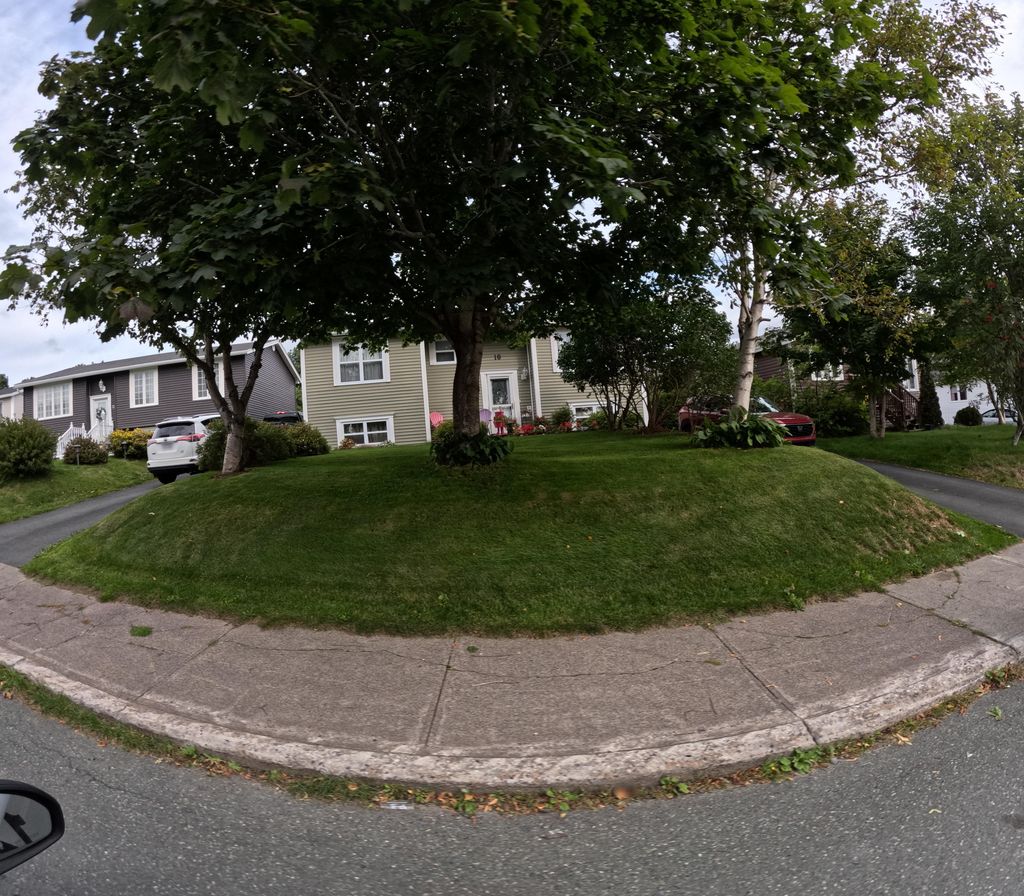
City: st_johns